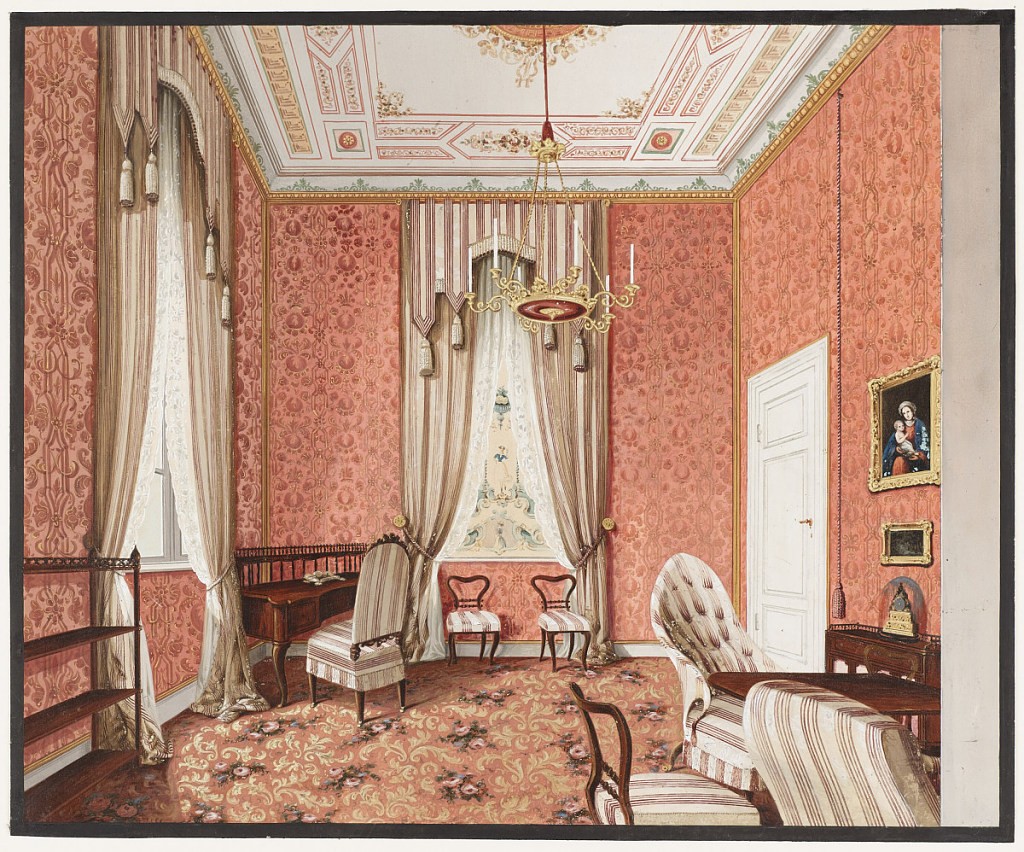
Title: A Room in the Governor's Residence, Hermannstadt (?)
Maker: M. Sekim
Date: ca. 1840
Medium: Brush and watercolor and gouache with accents of gold paint and gum arabic
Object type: Drawing
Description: This opulent salon is apparently unused: the tables are without objects and the bookcase is bare. Formal red and white striped curtains, tasselled pelmets and lace undercurtains lend majesty to the room. A painted blind in the chinoiserie style is at the center window. The walls are hung with a coral patterned fabric. Acanthus leaves are interspersed with bouquets of roses on the coral ground of the carpet. Ornaments are limited to two paintings, one featuring a Madonna and Child; a gilt-bronze clock under a glass dome; and an inkwell.